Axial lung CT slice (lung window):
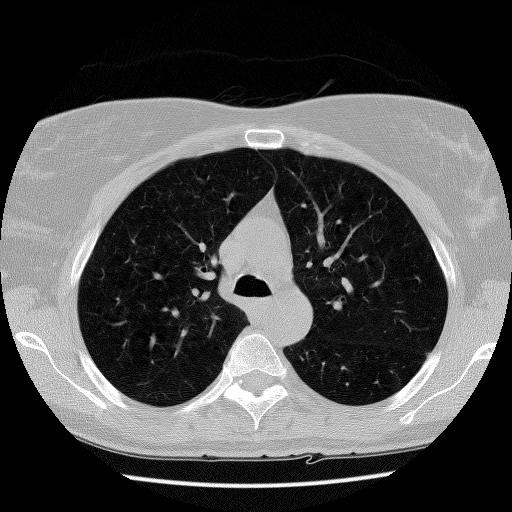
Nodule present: no